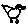
Label: bird